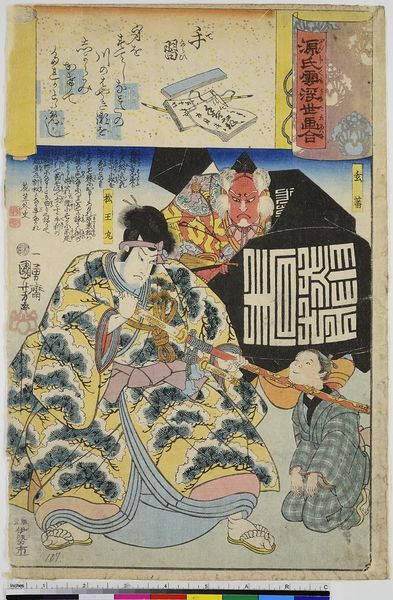
Titel: Tenarai, Blatt 53 aus der Serie: Genji Wolken zusammen mit Ukiyo-e
Künstler: Utagawa Kuniyoshi
Standort: Hamburg
Institution: Museum für Kunst und Gewerbe Hamburg
Schlagwörter: kampf, böse, mord, figur, person, holzschnitt, schrift, scheide, schriftzeichen, gestalt, asien, druckgraphik, druckgrafik, schwert, literatur, chinesisch, china, zeit, farbholzschnitt, labyrinth, enthäuptung, edo, charaktere, reproduktionen, druckerzeugnisse, ukiyo, lit, literarische, genji